Interaction volume radius: 5 \u00c5
Interaction volume height: 20 \u00c5
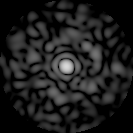
Disorder parameter: 0.8556